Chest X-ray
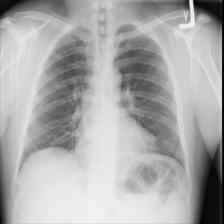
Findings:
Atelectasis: negative
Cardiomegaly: negative
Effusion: negative
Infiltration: negative
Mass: negative
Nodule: negative
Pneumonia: negative
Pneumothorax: negative
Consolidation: negative
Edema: negative
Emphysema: negative
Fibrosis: negative
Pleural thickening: negative
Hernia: negative